Field crop: maize
Growth stage: 2
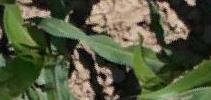
Species: maize